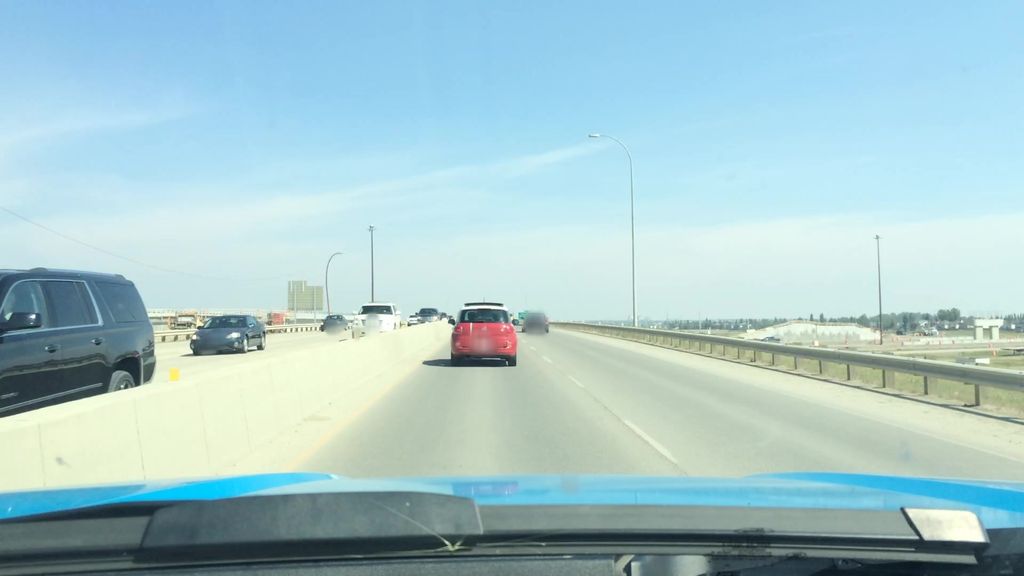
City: calgary